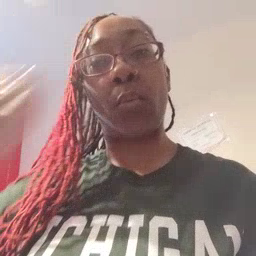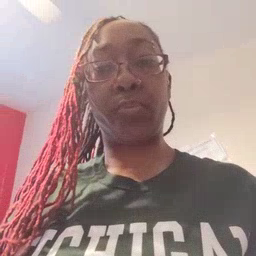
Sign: glasswindow